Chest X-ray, PA view. Patient: 64 years old, sex M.
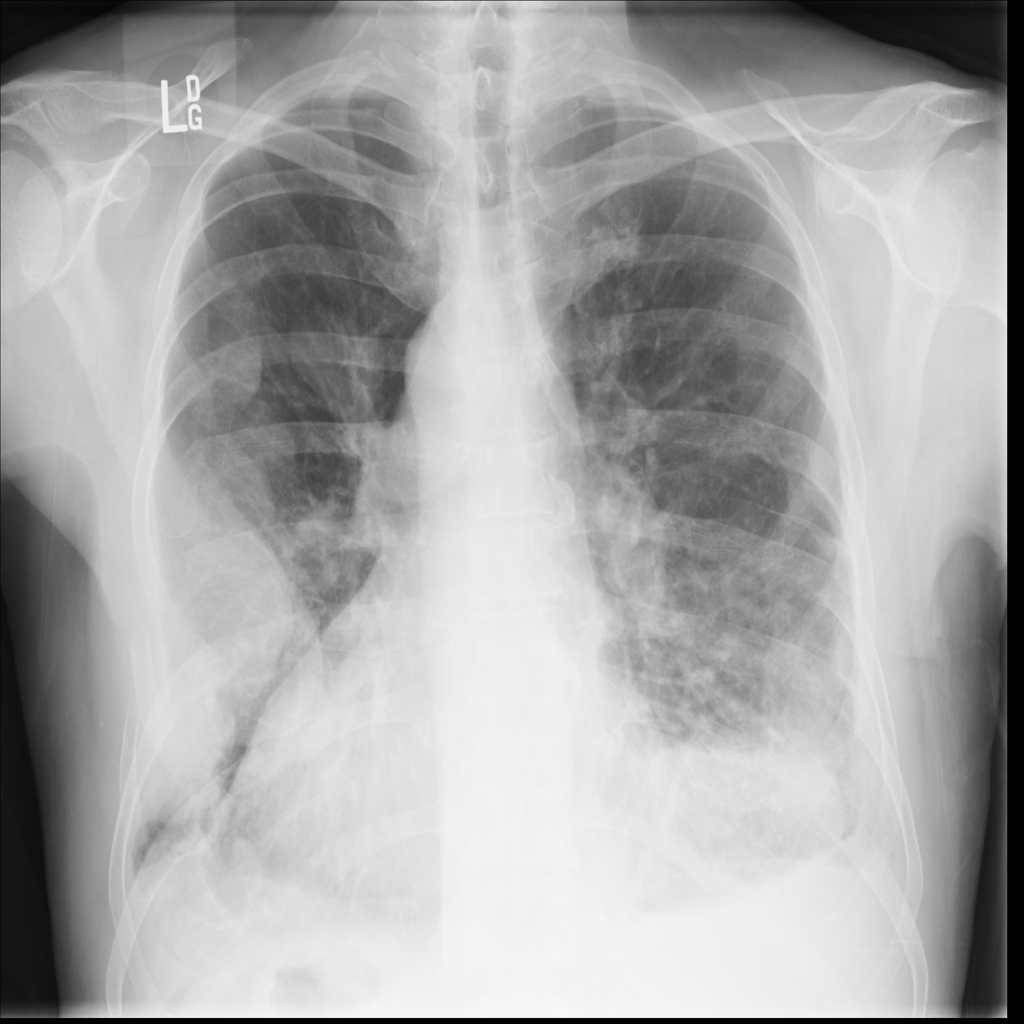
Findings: Mass, Nodule, Pleural_Thickening